RGB frame:
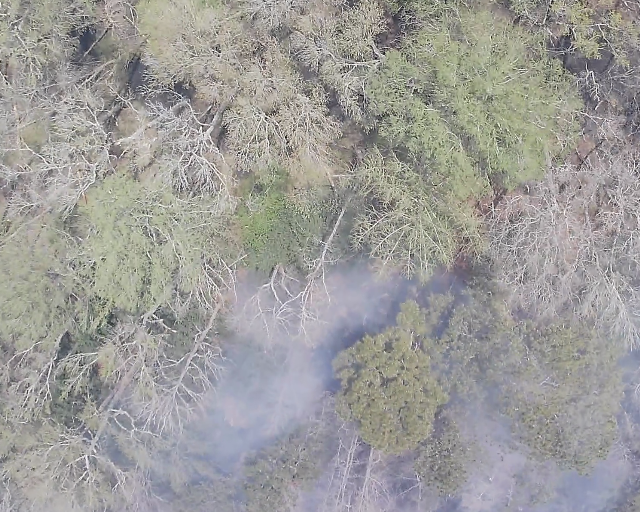
Thermal frame:
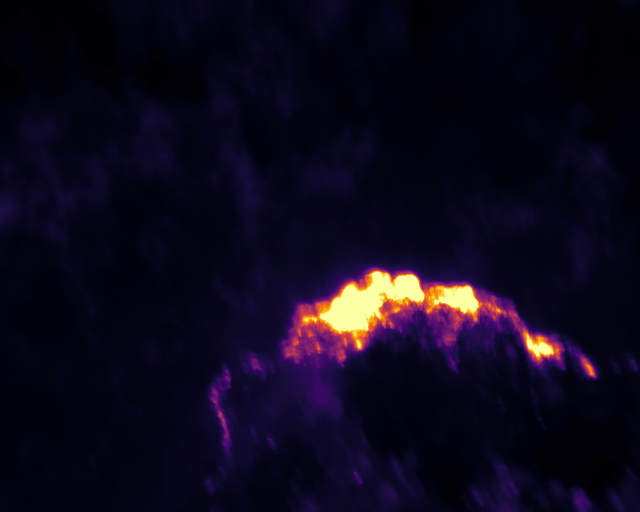
Captured: 2026-02-26 03:43:48
Pixels at or above 80 °C: 8977 (fraction of frame: 0.0274)